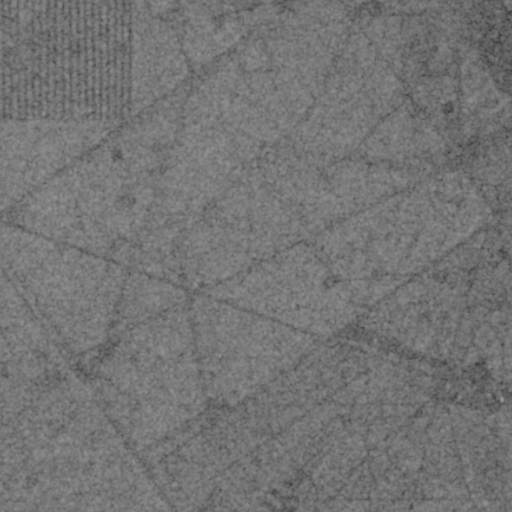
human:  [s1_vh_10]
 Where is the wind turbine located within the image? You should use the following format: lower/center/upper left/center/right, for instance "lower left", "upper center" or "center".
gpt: The wind turbine is located in the center right of the image.
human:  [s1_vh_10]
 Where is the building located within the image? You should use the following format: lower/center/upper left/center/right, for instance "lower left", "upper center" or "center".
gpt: The building is located in the right of the image.
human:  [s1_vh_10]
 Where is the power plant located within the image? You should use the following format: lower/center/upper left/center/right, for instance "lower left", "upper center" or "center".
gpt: There is no power plant in the image.

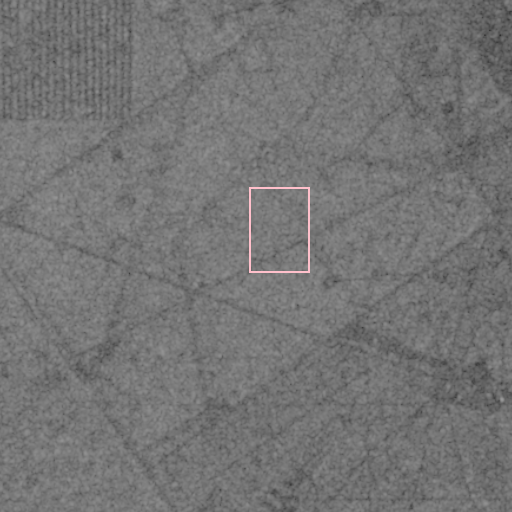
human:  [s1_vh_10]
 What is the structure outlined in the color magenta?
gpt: There is no magenta outline.
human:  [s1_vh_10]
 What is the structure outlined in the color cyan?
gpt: There is no structure outlined in cyan.